Interaction volume radius: 5 \u00c5
Interaction volume height: 20 \u00c5
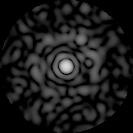
Disorder parameter: 0.8642